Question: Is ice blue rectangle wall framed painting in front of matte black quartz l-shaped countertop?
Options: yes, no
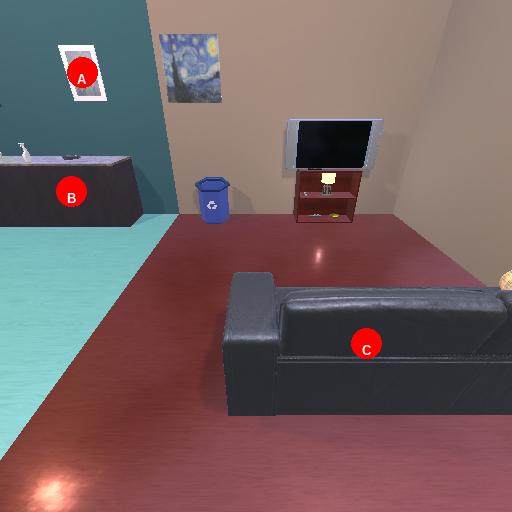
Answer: yes